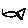
Label: fish